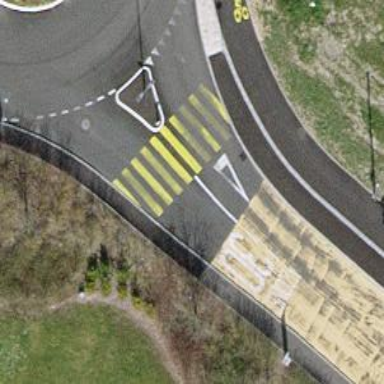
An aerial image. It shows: Marked crossing with zebra stripes on the road.